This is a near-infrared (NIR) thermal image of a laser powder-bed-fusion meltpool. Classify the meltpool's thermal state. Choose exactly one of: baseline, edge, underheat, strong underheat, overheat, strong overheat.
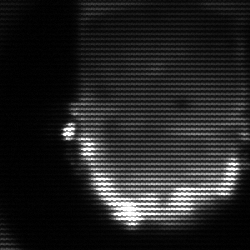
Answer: baseline